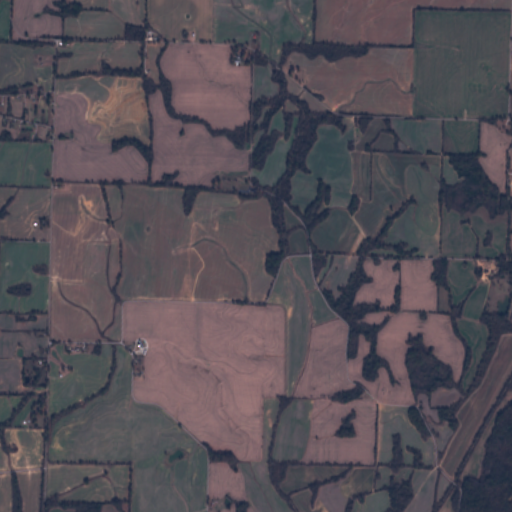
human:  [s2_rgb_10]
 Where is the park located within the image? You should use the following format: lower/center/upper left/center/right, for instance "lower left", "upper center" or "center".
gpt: The park is located in the upper center of the image.
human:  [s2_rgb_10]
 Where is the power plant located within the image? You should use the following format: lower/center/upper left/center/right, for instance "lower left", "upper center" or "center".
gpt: There is no power plant in the image.